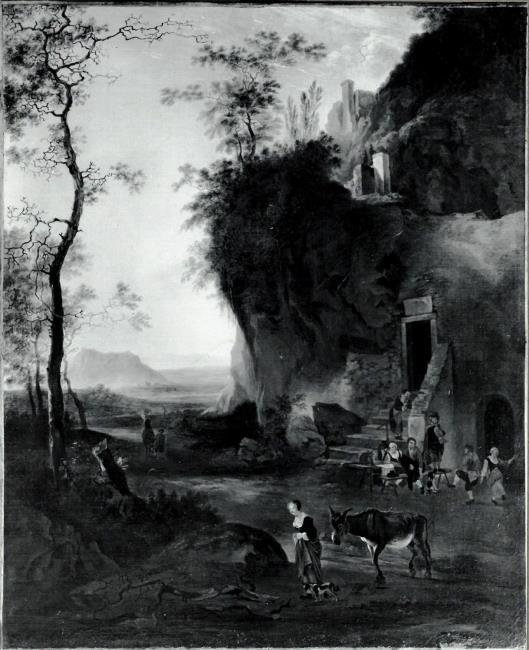
Title: Southern landscape, in the foreground a woman with a donkey
Artist: after Adam Pijnacker
Latest date: 1650
Genre: painting
Iconography: cattle
Keywords: landscape (genre), italianate, cliff, stairs, door, country dance, violinist, woman, donkey